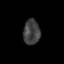
Tissue: lung
Cell type: Epithelial cells
Senescence score: 0.1568
Nuclear area (px): 411
Mean DAPI intensity: 64.808